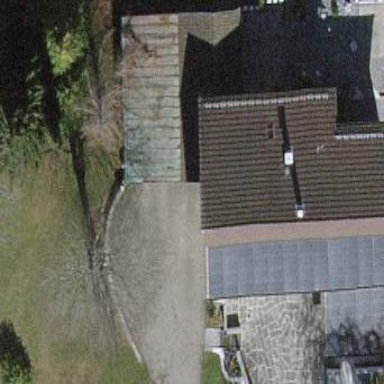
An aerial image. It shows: Detached building with gabled roof.